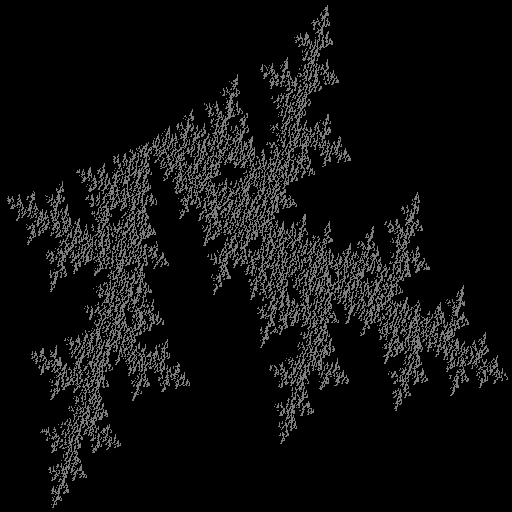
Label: a3